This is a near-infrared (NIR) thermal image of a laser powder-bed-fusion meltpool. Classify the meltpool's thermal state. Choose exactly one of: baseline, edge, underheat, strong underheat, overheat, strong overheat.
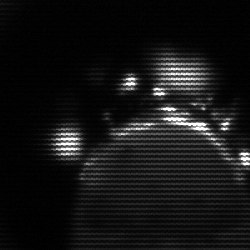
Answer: baseline